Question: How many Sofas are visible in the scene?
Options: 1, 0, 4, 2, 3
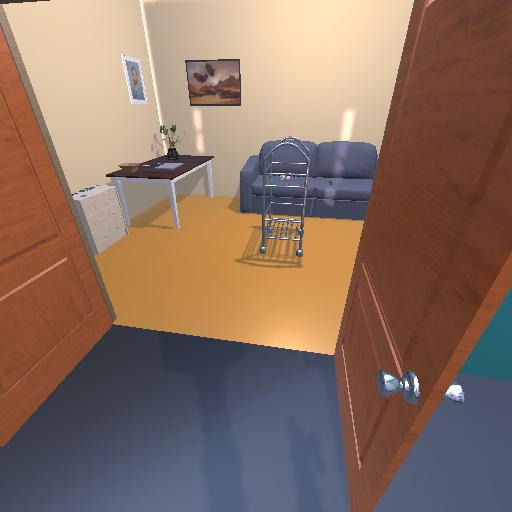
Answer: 1